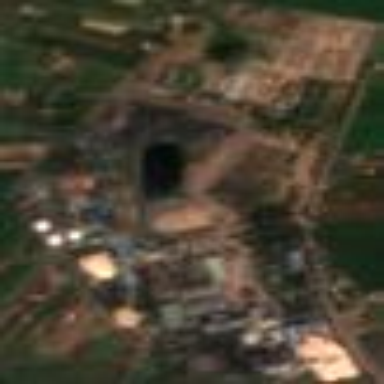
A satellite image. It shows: Industrial area.